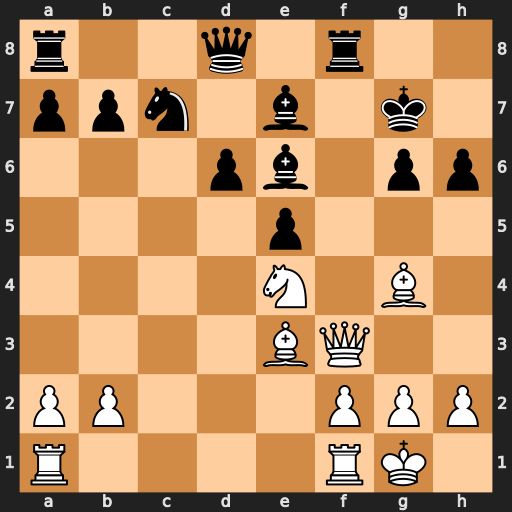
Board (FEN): r2q1r2/ppn1b1k1/3pb1pp/4p3/4N1B1/4BQ2/PP3PPP/R4RK1
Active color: w
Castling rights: -
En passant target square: -
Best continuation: Qh3 Bxg4 Qxh6+ Kf7 Qh7+ Ke8 Qxg6+